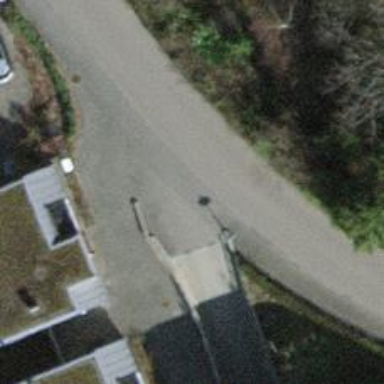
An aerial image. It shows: Sidewalk along the footway.